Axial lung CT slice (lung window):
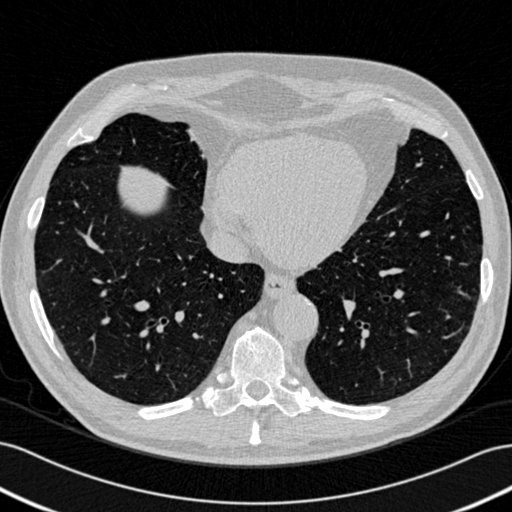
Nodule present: yes
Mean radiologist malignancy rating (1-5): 2.25